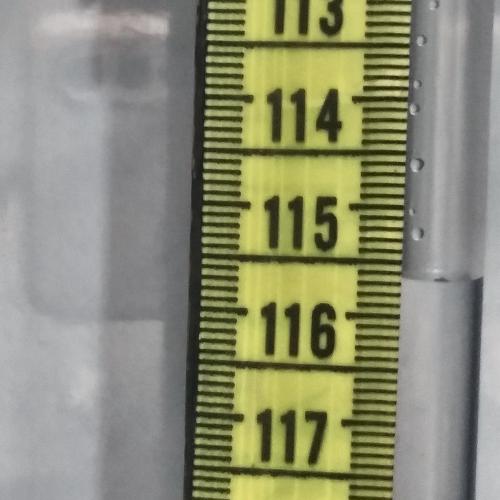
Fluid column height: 115.6 cm